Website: macys
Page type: payment
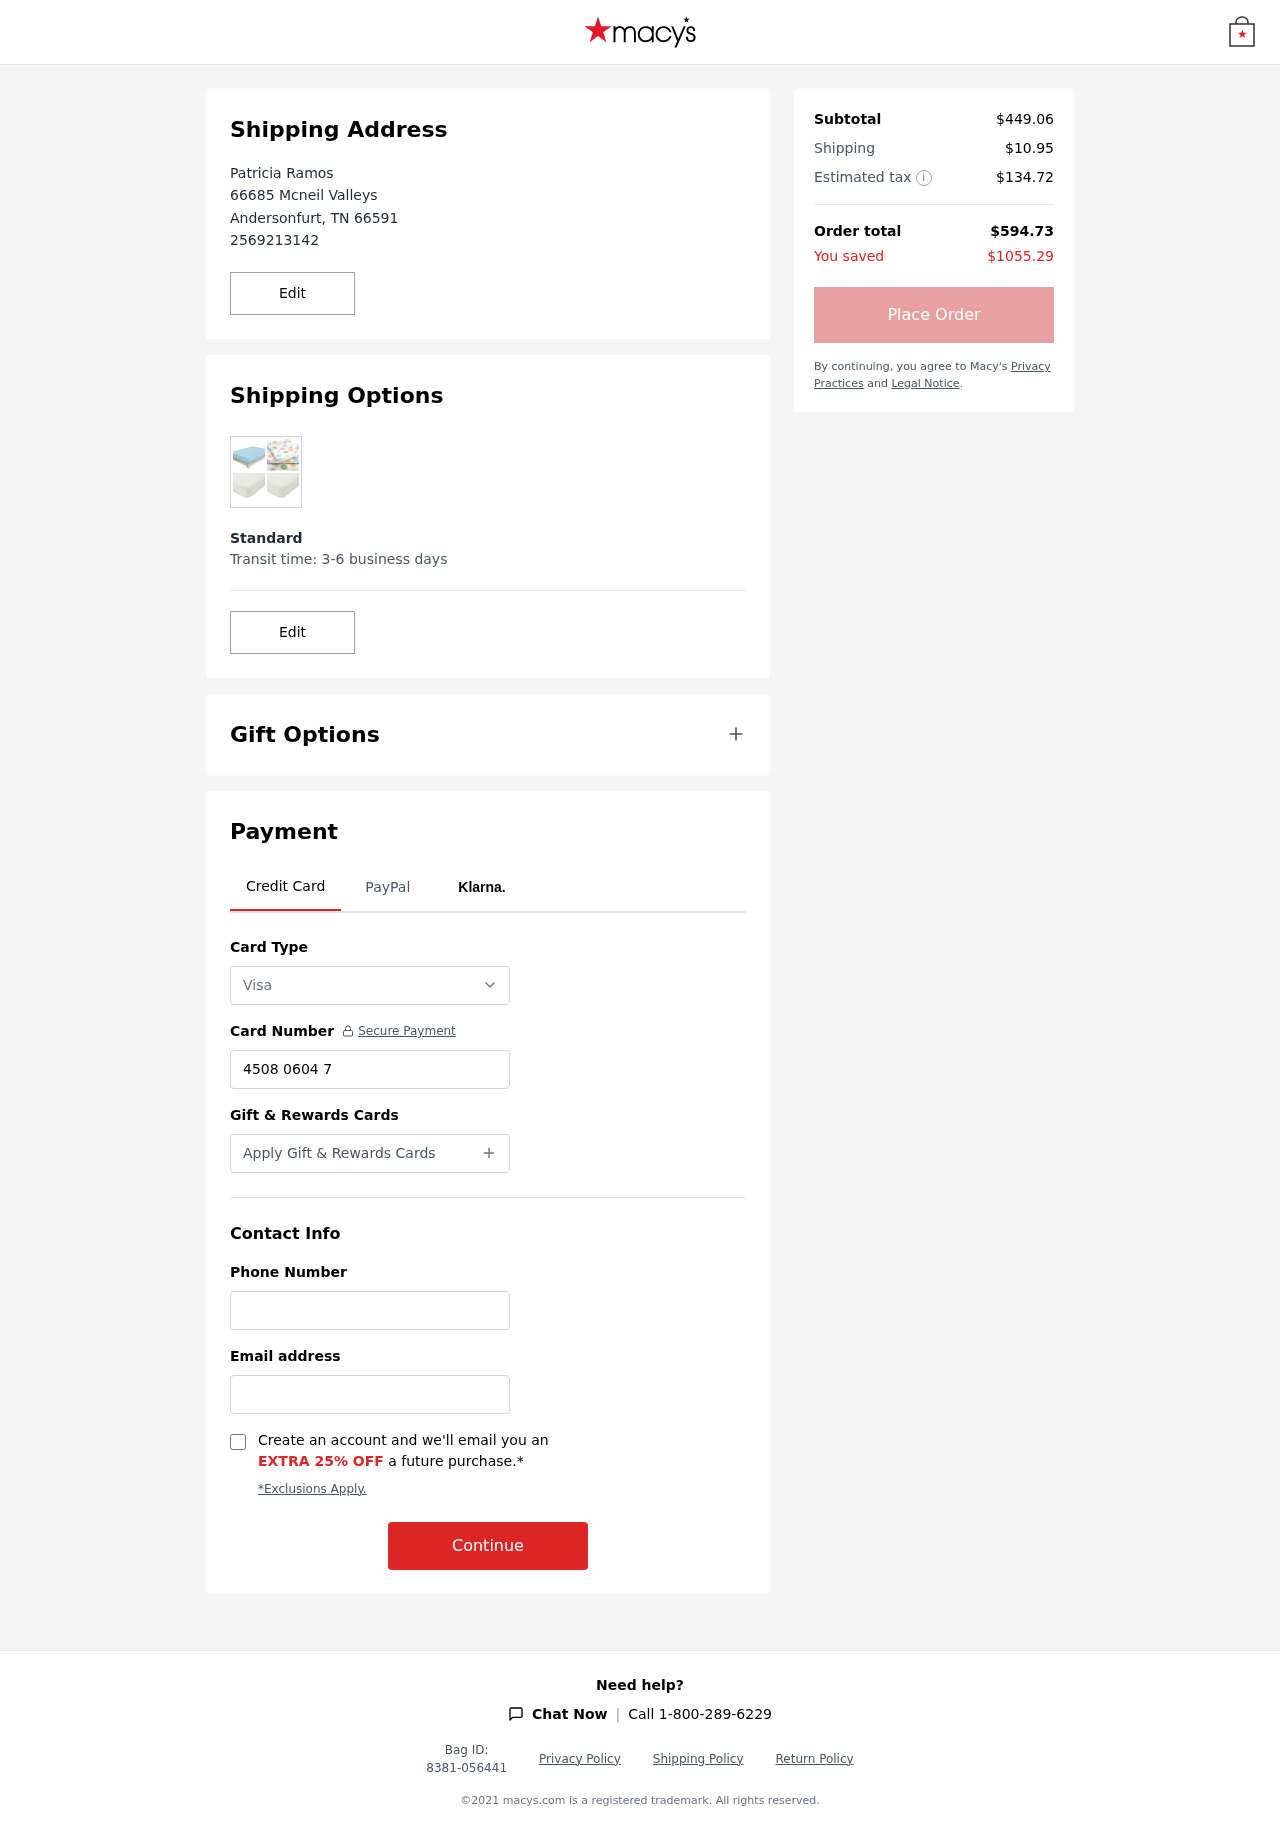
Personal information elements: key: PII_CARD_NUMBER
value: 4508 0604 7631 1967
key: PII_CARD_TYPE
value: Visa
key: PII_CITY
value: Andersonfurt
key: PII_EMAIL
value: pramos@hotmail.com
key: PII_FULLNAME
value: Patricia Ramos
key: PII_PHONE
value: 2569213142
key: PII_PHONE_ALT
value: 6958163530
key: PII_POSTCODE
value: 66591
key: PII_STATE_ABBR
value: TN
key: PII_STREET
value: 66685 Mcneil Valleys
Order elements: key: ORDER_SUBTOTAL
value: $449.06
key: ORDER_SHIPPING_COST
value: $10.95
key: ORDER_TAX
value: $134.72
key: ORDER_TOTAL
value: $594.73
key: ORDER_SAVINGS
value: $1055.29